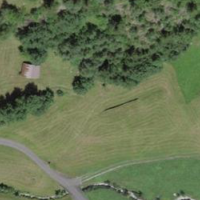
EUNIS habitat code: 24
Species observed at this site:
Parnassius apollo